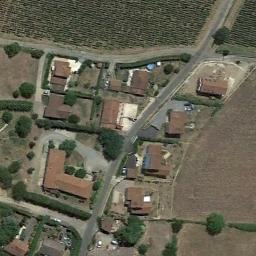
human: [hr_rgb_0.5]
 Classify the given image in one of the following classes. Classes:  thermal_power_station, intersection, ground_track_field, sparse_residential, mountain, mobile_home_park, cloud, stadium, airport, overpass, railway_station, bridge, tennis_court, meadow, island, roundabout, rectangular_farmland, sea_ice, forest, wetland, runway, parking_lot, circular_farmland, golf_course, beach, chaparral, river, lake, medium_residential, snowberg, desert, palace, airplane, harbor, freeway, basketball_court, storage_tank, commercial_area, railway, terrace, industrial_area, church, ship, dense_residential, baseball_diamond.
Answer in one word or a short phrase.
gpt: medium_residential